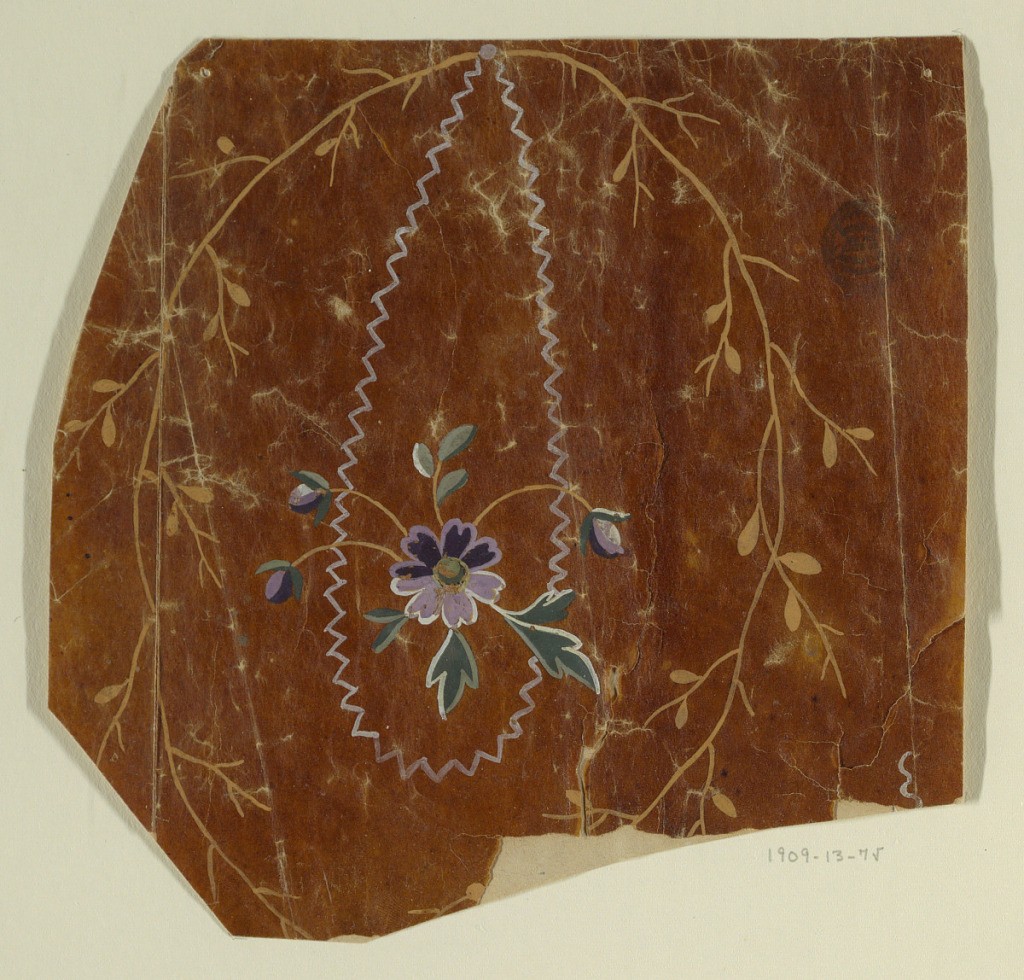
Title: Design for a Woven Fabric, Fragment
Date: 1815-1840
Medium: Gouache on oily tracing paper, mounted
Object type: Drawing
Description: A slope of a zig-zag thread is fastened to a leaf bough shaped like an ovoid. A plant is inside the slope, some of its parts carrying the thread. Irregularly shaped at left bottom.